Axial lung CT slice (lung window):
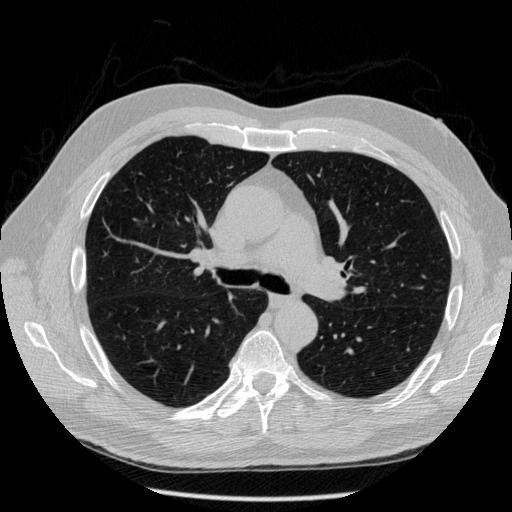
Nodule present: no